Question: I have a mathematical problem. Let's say I have a face (with 3 or 4 vertices) at some world position. I want to translate/rotate the mesh so that the face is "facing" up and is centered (0,y,0). What is the formula(s) needed to pull this off?

I can do this with a gui (this example was simply an x rotation of appx -90 degrees), however I need to do this via a script so I need to know how this can be done mathematically.
EDIT:
I should also note that these vectors are part of a mesh which I'm wanting to rotate (origin at (0,0,0)) till v1 is at position v2.
Here's the pseudo code that is failing:
'''
v1 = vector(0,10,0)
v2 = vector(0,-10,0)
v1 = normalize(v1)
v2 = normalize(v2)
cross = normalize( v2.cross(v1) ) // (0,0,0)
angle = acos( v2.dot(v1) ) // 180
quat = quaternion(cross,angle) // {w:1,x:0,y:0,z:0}
'''
I would have thought the quaternion would be something like: {w:?,x:3.14159,y:0,z:0} or {w:?,x:0,y:0,z:3.14159}
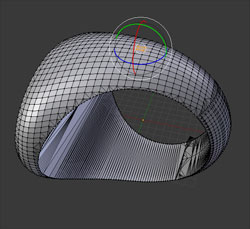
Answer: This problem can be solved with either a rotation matrix or quaternions, however I would suggest the rotation matrix route because you can simultaneously solve all of the points with a single matrix multiplication.
If you know what what euler angles you wish to rotate about, then a <URL>. Your rotation matrix will be:
'''
[1 0 0]
[0 0 1]
[0 -1 0]
'''
I calculated this from using the Rx(90) matrix in the "Basic Rotations" section. Now, form your 3D points in column vectors. Let's say one point is at (0,0,1). This point is directly where the nose would be, so we expect the transformed point to be (0,1,0). Simply left multiply the rotation matrix to get your result:
'''
[1 0 0] [0] [0]
[0 0 1]*[0]=[1]
[0 -1 0] [1] [0]
'''
Note that in this case the transformation is fairly trivial; we are simply shifting the coordinates around (x stays the same, y is negated, z and y are swapped). You can simultaneously transform a large set of points by horizontally concatenating all of the initial coordinates to form a 3xN matrix and then left multiplying the rotation matrix. For instance, let's transform the points { (0,0,1), (0,1,0), (1,0,1), (0,0,-1) }:
'''
[1 0 0] [0 0 1 0] [0 0 1 0]
[0 0 1]*[0 1 0 0]=[1 0 1 0]
[0 -1 0] [1 0 1 -1] [0 -1 0 1]
'''
As a reminder, this transform rotates about the global origin (as illustrated by the (1,0,1) point). You will have to subtract the centroid of your coordinates, rotate, then add the final translation coordinates.
I can give a tutorial here, but this is often referred to as "axis-angle" notation; you can use it to create a rotation matrix that will rotate your points about an arbitrary unit axis by a specified angle. <URL> is a great tutorial for that. Let me know if I should elaborate in an edit.
EDIT: in response to the added pseudo code
If the cross product is 0, then the lines are parallel. The axis of rotation can be ANY vector perpendicular to EITHER input (which makes it perpendicular to both by definition). A vector p is defined as perpendicular if dot(v,p)==0, or v.x*p.x+v.y*p.y+v.z*p.z==0 and length(p)>0, so we can arbitrarily choose any solution that satisfies these equations.
'''
v1 = vector(0,10,0)
v2 = vector(0,-10,0)
//Not necessary, since you will normalize the cross product result
//v1 = normalize(v1)
//v2 = normalize(v2)
cross = v2.cross(v1) // (0,0,0) and possible divide by 0 if normalized here
if(length(cross)==0){ //either "==0" or "<thresh" where thresh is some very small number
if(v.z!=0)
cross = vector(1,1,-(v1.x+v1.y)/v1.z);
else if(v.y!=0) //is z==0? well here's an identical solution as long as y isn't 0
cross = vector(1,-(v1.x+v1.z)/v.y,1);
else //by this point, v1.x must be the only nonzero remaining point, otherwise it's a null vector
cross = vector(-(v1.y+v1.z)/v.x,1,1);
}
cross=normalize(cross);
angle = acos( normalize(v2.dot(v1)) ) // 180
quat = quaternion(cross,angle)
'''
I'm not familiar with python code, so I added the C++ equivalent. If someone could edit this post to correct it, that'd be superb.
Edit: I didn't see your comment about acos, sorry about that. Changed the code accordingly.